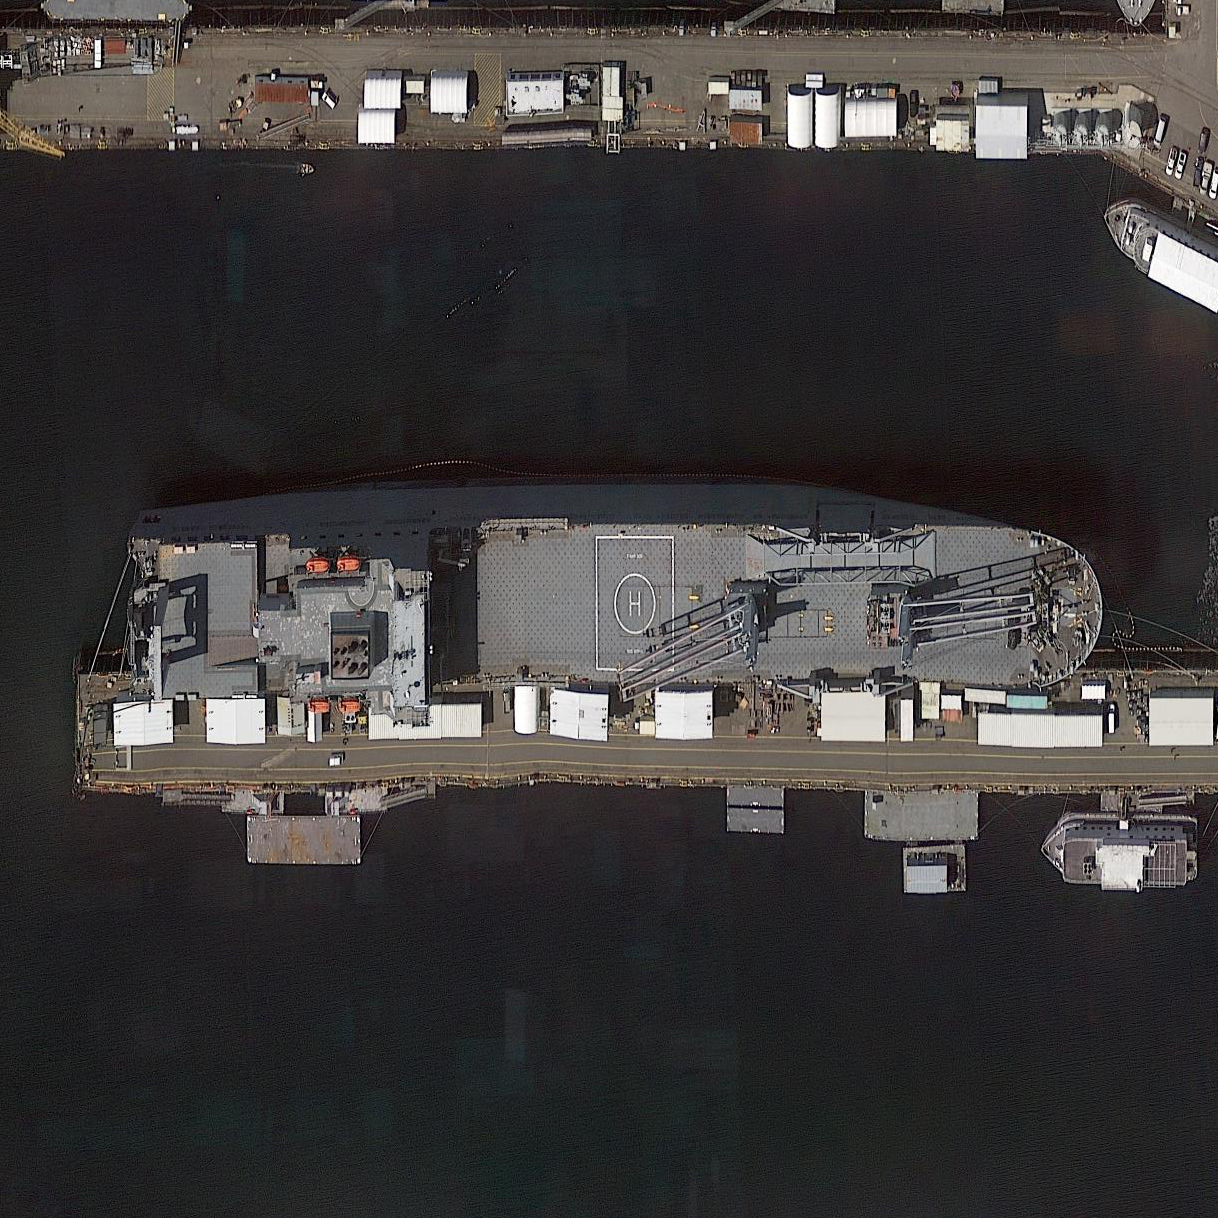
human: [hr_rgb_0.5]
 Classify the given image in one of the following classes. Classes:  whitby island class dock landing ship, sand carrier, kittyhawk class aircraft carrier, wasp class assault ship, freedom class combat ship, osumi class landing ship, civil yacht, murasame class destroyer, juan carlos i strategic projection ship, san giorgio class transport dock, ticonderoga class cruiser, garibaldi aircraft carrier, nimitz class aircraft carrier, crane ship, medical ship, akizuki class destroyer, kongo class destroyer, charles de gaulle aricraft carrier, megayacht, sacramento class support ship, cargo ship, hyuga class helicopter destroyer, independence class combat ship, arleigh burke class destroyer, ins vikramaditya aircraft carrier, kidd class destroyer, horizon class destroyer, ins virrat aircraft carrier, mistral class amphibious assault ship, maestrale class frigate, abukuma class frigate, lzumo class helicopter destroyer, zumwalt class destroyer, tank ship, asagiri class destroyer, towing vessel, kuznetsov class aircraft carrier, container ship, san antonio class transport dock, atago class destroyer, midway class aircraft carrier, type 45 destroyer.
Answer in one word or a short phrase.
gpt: Crane ship